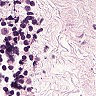
Metastatic tissue present: no